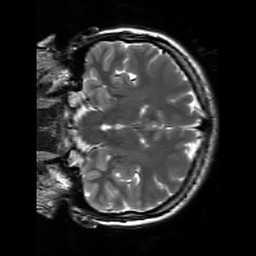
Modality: T2w
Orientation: coronal
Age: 20
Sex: female
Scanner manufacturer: siemens
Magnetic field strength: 3 T
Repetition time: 7 s
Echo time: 0.09 s